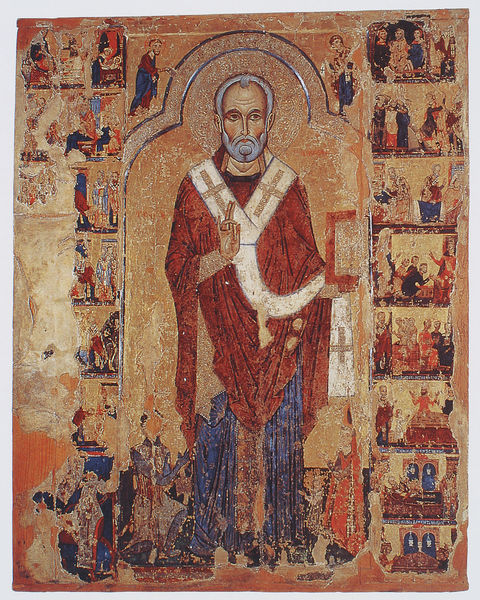
Titel: Ikone mit dem Hl. Nikolaus und Szenen aus seinem Leben
Institution: Nicosia, Byzantinisches Museum der Makarios III Stiftung
Schlagwörter: blau, gemälde, hand, mann, weiß, menschen, bar, bunt, finger, mund, nase, zeichen, rot, alt, bart, wand, augen, bibel, geschichte, gesicht, vollbart, kirche, geistlicher, gold, mantel, person, frontal, engel, relief, bogen, klein, figuren, bischof, papst, wandmalerei, stola, buch, kreuz, religion, seite, scherpe, altar, talar, kreuze, mittelalter, priester, segen, segnen, geistliche, heiliger, fresko, heilig, petrus, szenen, sakral, fresco, goldgrund, ikone, deckenmalerei, kreut, segensgestus, biebel, apostel, blattgold, er mbibel